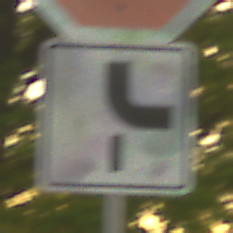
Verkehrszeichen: VerlaufVorfahrtsstrasse10
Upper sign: Stop
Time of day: SunriseSunset
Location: Outdoor (RoadRail)
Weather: Clear
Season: NotSpecified
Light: Natural